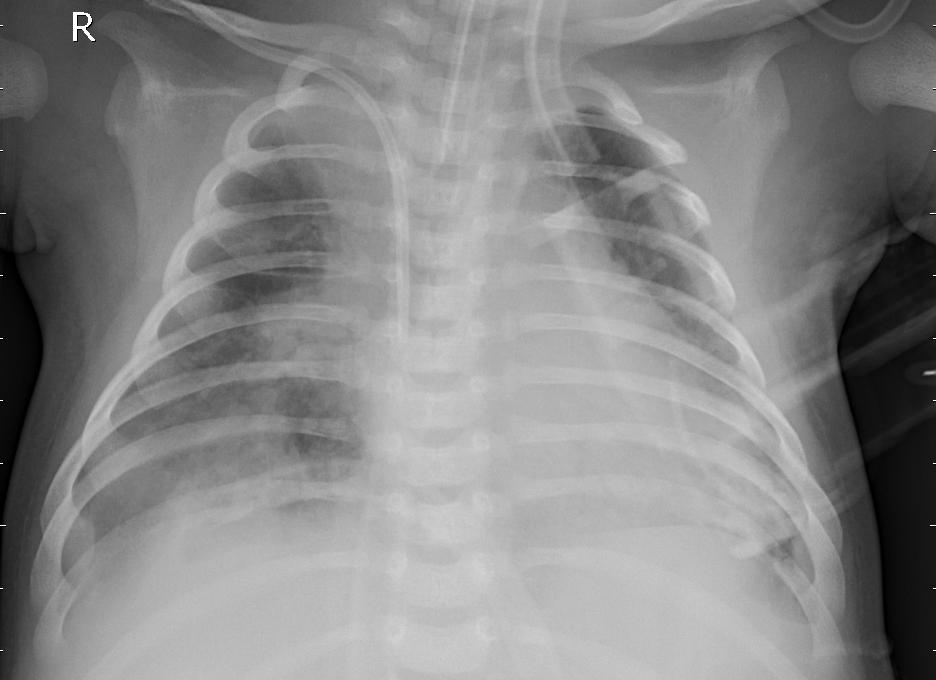
Diagnosis: PNEUMONIA